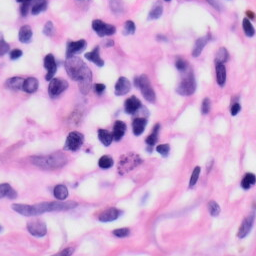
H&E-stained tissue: Skin